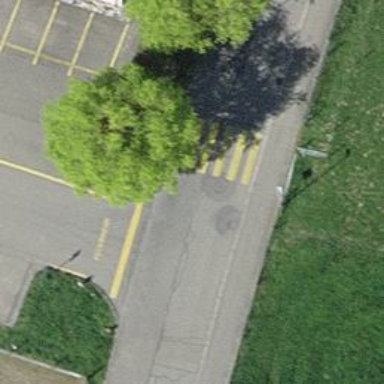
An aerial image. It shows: Marked crossing on the road.